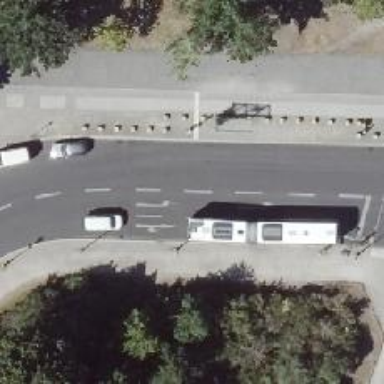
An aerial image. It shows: Tertiary road with asphalt surface and lane markings.